Interaction volume radius: 10 \u00c5
Interaction volume height: 15 \u00c5
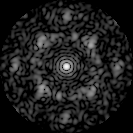
Disorder parameter: 0.5986